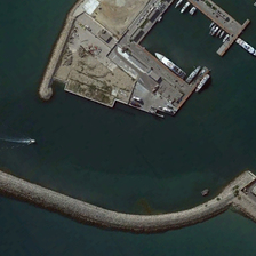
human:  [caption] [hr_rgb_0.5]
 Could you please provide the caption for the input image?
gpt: A white ship in the vast sea.

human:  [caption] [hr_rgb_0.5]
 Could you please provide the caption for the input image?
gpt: a white ship in the vast sea.

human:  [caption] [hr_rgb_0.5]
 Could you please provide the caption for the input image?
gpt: There are a lot of ships in the harbor.

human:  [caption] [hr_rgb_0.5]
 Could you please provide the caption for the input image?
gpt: White ship in the vast sea.

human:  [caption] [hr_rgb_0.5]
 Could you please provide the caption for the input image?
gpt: There are many boats in the port.